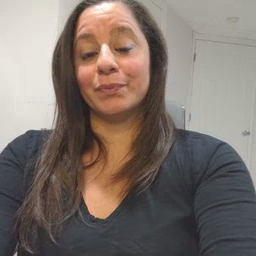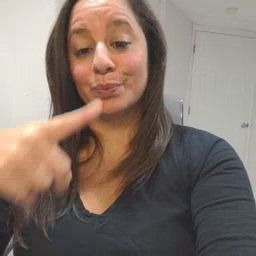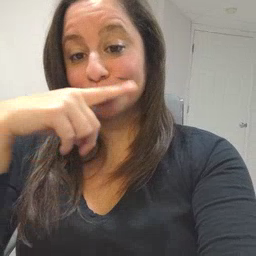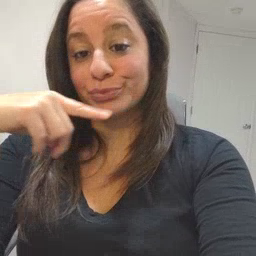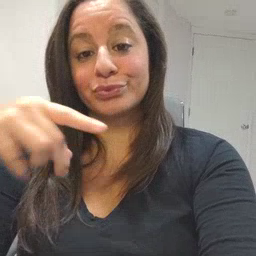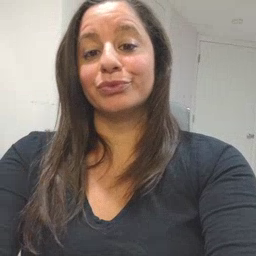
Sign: toothbrush